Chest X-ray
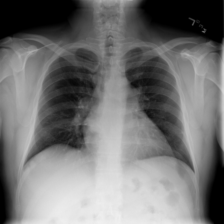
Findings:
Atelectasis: negative
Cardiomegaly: negative
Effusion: negative
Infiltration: negative
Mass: negative
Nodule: negative
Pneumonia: negative
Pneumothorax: negative
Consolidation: negative
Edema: negative
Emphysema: negative
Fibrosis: negative
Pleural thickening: negative
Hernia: negative